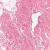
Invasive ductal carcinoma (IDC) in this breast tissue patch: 0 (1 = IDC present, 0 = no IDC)